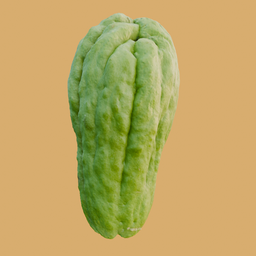
Label: nature